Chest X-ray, PA view. Patient: 22 years old, sex F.
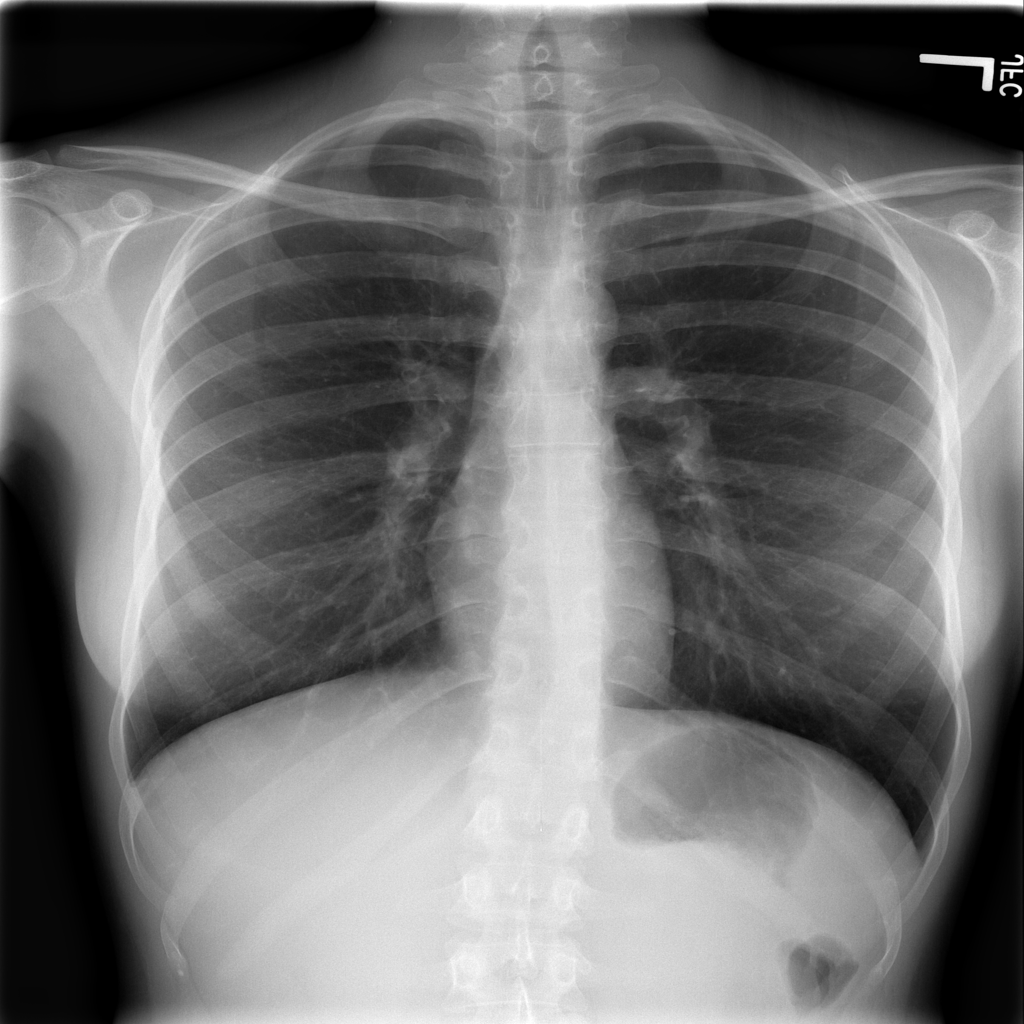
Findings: No Finding